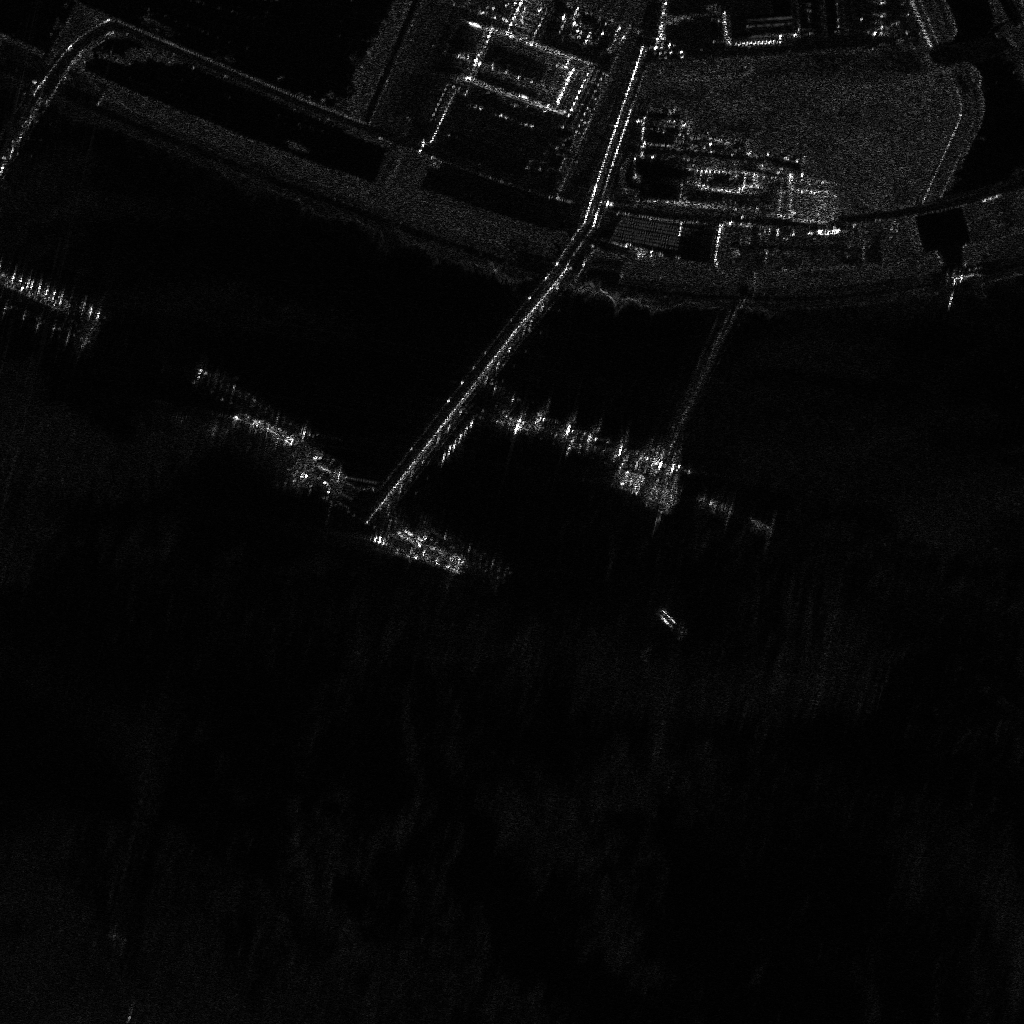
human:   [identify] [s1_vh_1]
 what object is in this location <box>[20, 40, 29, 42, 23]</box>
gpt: <ref>1 large container at the left</ref>

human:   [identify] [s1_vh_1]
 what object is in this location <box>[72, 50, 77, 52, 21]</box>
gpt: <ref>1 large fishing at the right</ref>